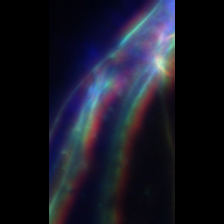
Taxon: Unknown_full_image
Group: Unknown